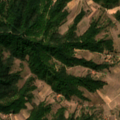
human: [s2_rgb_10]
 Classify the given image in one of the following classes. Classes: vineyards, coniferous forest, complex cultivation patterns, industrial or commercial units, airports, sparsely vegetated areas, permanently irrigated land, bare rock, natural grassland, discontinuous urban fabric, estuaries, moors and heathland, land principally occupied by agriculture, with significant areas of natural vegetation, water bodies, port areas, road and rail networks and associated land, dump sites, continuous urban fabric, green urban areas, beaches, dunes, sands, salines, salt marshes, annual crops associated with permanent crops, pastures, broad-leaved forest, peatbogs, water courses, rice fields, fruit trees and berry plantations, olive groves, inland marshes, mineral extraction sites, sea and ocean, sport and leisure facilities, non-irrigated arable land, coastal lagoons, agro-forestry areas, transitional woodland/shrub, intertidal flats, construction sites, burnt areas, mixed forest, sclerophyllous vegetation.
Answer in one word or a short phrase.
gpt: complex cultivation patterns, land principally occupied by agriculture, with significant areas of natural vegetation, broad-leaved forest